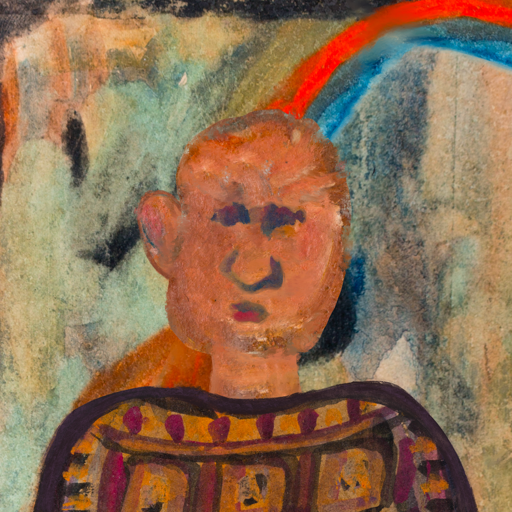
Background: Childish, Head And Neck Front: Boggyland, Face Front: In_The_Sun, Bust: Doll, Hair Front: Blank, Head Accessory: Blank, Second Necklace: Blank, Necklace: Blank, Baby: Blank